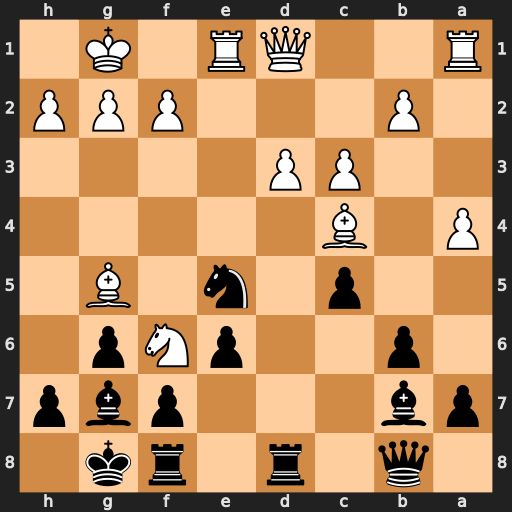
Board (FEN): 1q1r1rk1/pb3pbp/1p2pNp1/2p1n1B1/P1B5/2PP4/1P3PPP/R2QR1K1
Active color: b
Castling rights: -
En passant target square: -
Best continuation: Bxf6 Bxf6 Nxc4